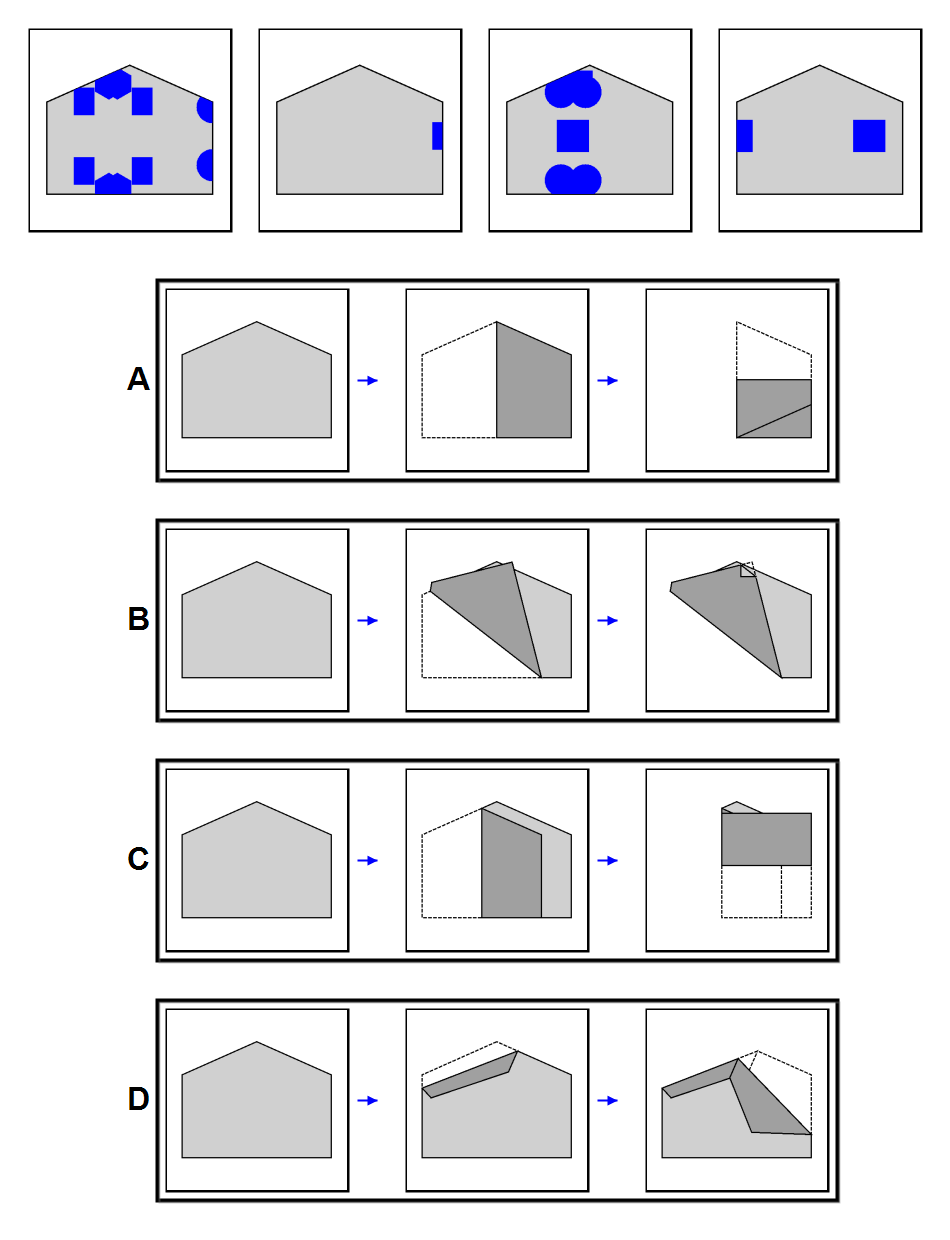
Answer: C